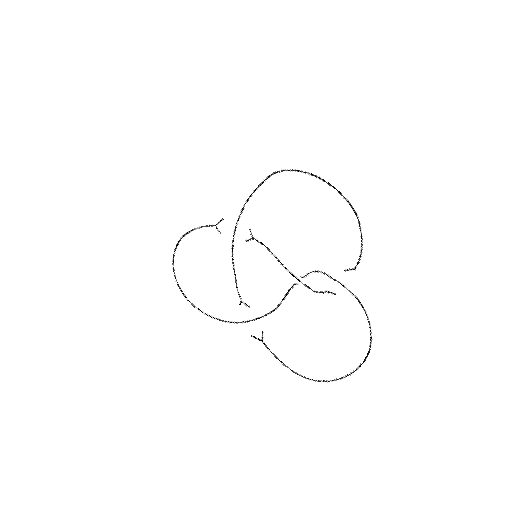
Crossing number: 4